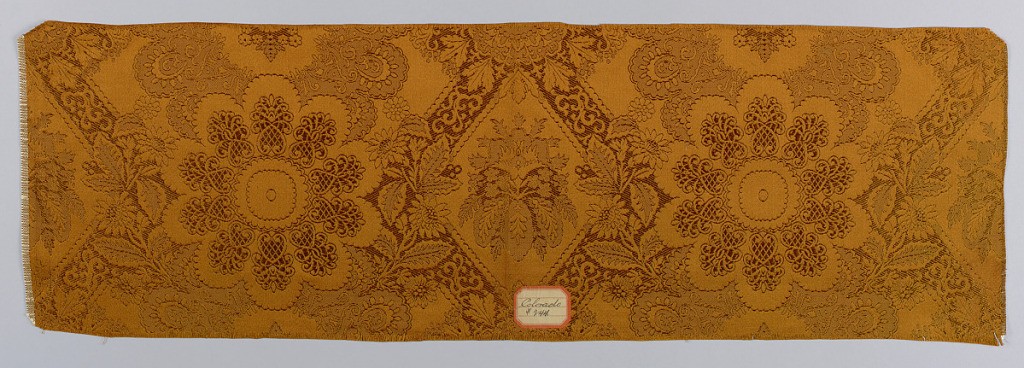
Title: Samples
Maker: Orinoka Mills, Philadelphia, Pennsylvania, USA
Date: ca. 1910
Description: a. rust color on rust color
b. lighter rust color on light rust color